七年级 · 代数
在长为 $12 m$, 宽为 $9 m$ 的长方形空地上, 沿平行于长方形各边的方向分割出三个形状、大小一样的小长方形花圃(如图).设小长方形的长为 $x(m)$, 宽为 $y(m)$, 则可列方程组为 $\qquad$ .

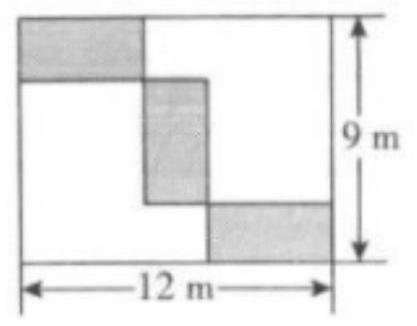
答案: 【答案】 $\left\{\begin{array}{c}2 x+y=12 \\ x+2 y=9\end{array}\right.$.

【解析】

【分析】

本题考查了二元一次方程组的应用, 解答本题的关键是读懂题意, 设出未知数, 找出合适的等量关系, 列方程组.由图形可看出: 小矩形的 2 个长十一个宽 $=12 \mathrm{~m}$, 小矩形的 2 个宽十一个长 $=9 m$, 设出长和宽, 列出方程组即可得答案.

【解答】

解: 小长方形的长为 $x m$, 宽为 $y m$;

可得: $\left\{\begin{array}{c}2 x+y=12 \\ x+2 y=9\end{array}\right.$;

故答案为 $\left\{\begin{array}{c}2 x+y=12 \\ x+2 y=9\end{array}\right.$.